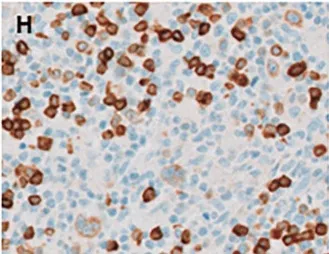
CD30 is uniformly positive in HRS-cells as well as in a range of immunoblasts, and ,small lymphocytes.
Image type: pathology (immunostaining)